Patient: sex M, age 61
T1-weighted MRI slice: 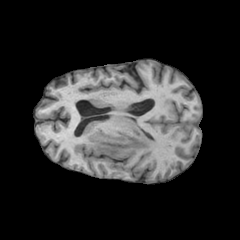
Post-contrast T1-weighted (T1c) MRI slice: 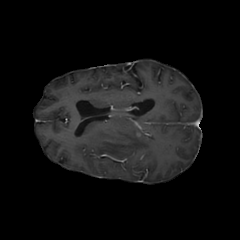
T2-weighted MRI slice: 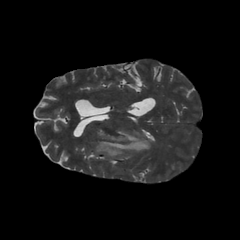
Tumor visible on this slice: yes
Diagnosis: Glioblastoma, IDH-wildtype
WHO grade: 4